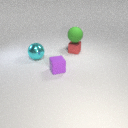
large green rubber sphere above small red metal cube